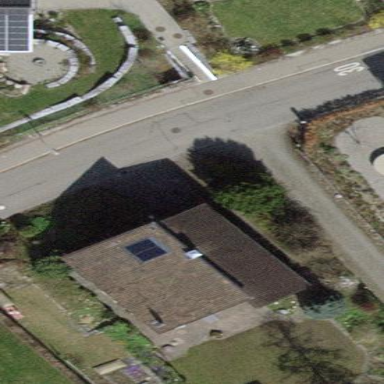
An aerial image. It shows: Detached building.